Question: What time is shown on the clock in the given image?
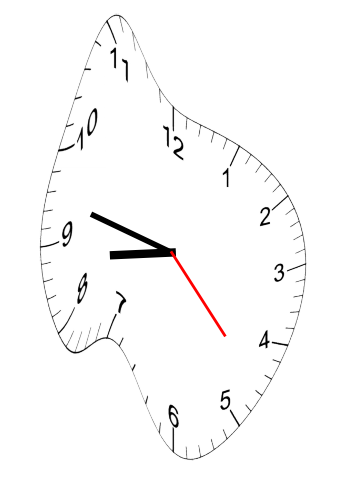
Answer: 08:47:23